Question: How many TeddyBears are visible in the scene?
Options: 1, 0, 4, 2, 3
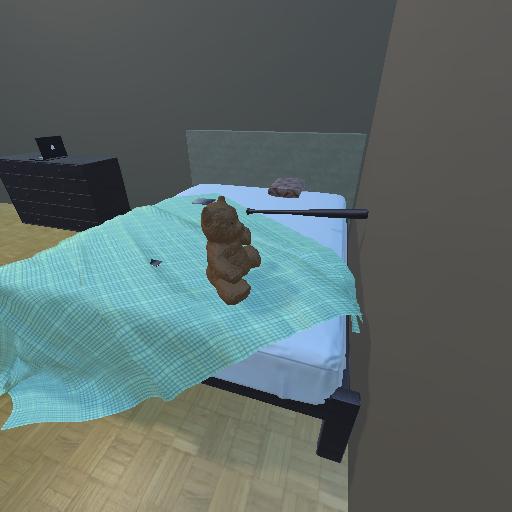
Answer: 1